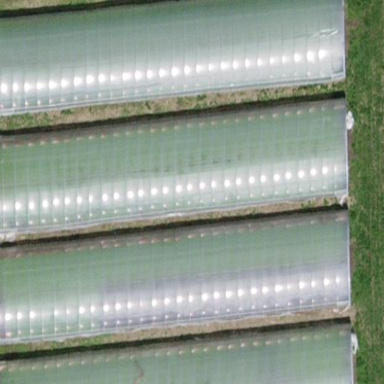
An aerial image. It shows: Greenhouse.